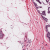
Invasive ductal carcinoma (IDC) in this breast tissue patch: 0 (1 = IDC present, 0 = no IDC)